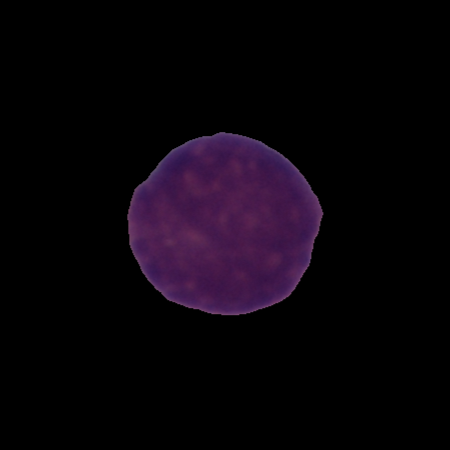
Label: healthy